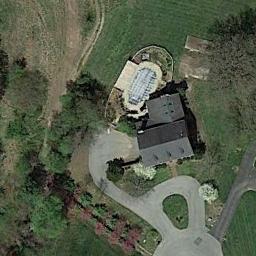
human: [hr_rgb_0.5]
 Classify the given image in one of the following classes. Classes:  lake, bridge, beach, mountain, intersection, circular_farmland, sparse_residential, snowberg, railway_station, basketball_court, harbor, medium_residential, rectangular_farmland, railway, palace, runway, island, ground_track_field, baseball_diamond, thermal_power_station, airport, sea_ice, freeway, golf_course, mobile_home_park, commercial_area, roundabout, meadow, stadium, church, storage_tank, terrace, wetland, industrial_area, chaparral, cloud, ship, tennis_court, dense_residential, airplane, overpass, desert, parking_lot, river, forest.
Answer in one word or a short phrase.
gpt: sparse_residential